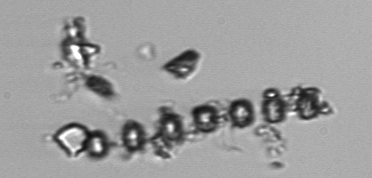
Label: Thalassiosira_TAG_external_detritus